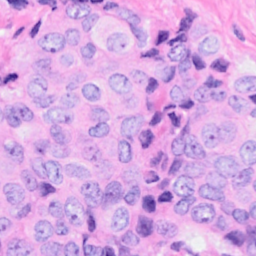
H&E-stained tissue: Breast